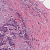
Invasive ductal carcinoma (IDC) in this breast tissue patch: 1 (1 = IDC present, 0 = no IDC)